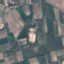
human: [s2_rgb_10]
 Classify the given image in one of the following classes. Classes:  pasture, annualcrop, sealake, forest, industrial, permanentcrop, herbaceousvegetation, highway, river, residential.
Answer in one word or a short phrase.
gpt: PermanentCrop